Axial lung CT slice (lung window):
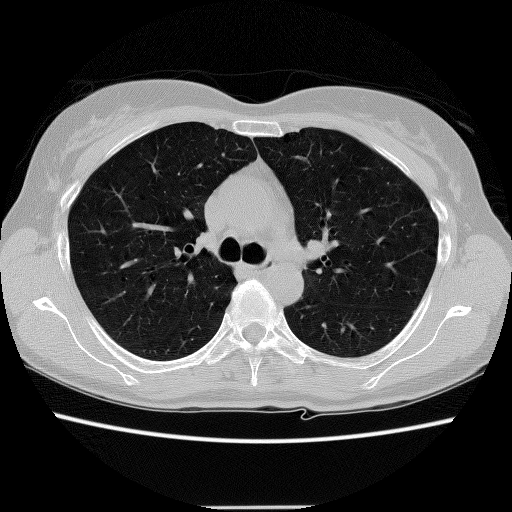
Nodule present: no